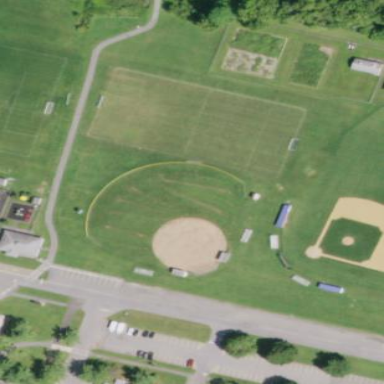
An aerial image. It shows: Softball pitch for leisure land activities.